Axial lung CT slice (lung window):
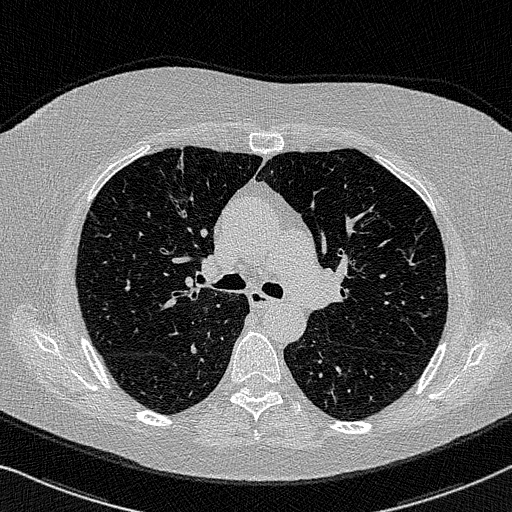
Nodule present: no